Field crop: maize
Growth stage: 2
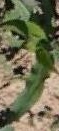
Species: maize